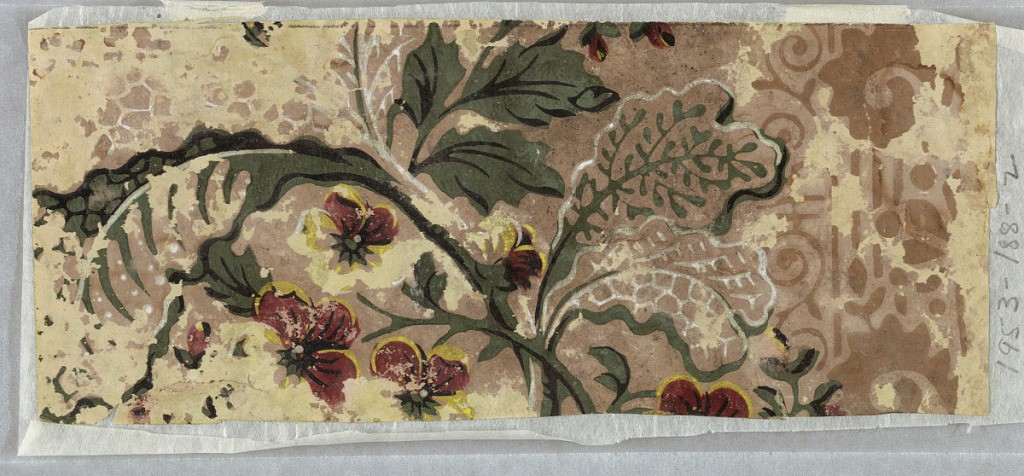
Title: Sidewall
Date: ca. 1790
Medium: Block-printed, handmade paper
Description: Incomplete repeat of a twisting floral and leaf design, green, yellow, and black, on a brown patterned ground.